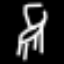
Label: chair